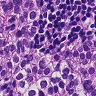
Metastatic tissue present: yes